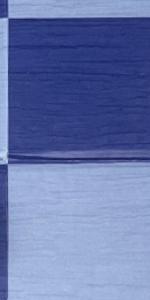
Label: Empty